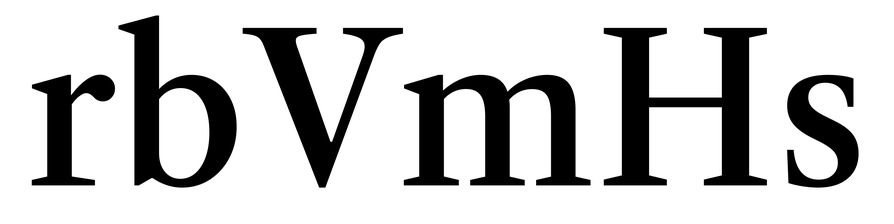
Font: LibreCaslonText_Medium